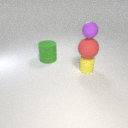
large red rubber sphere below small purple rubber sphere